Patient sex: F
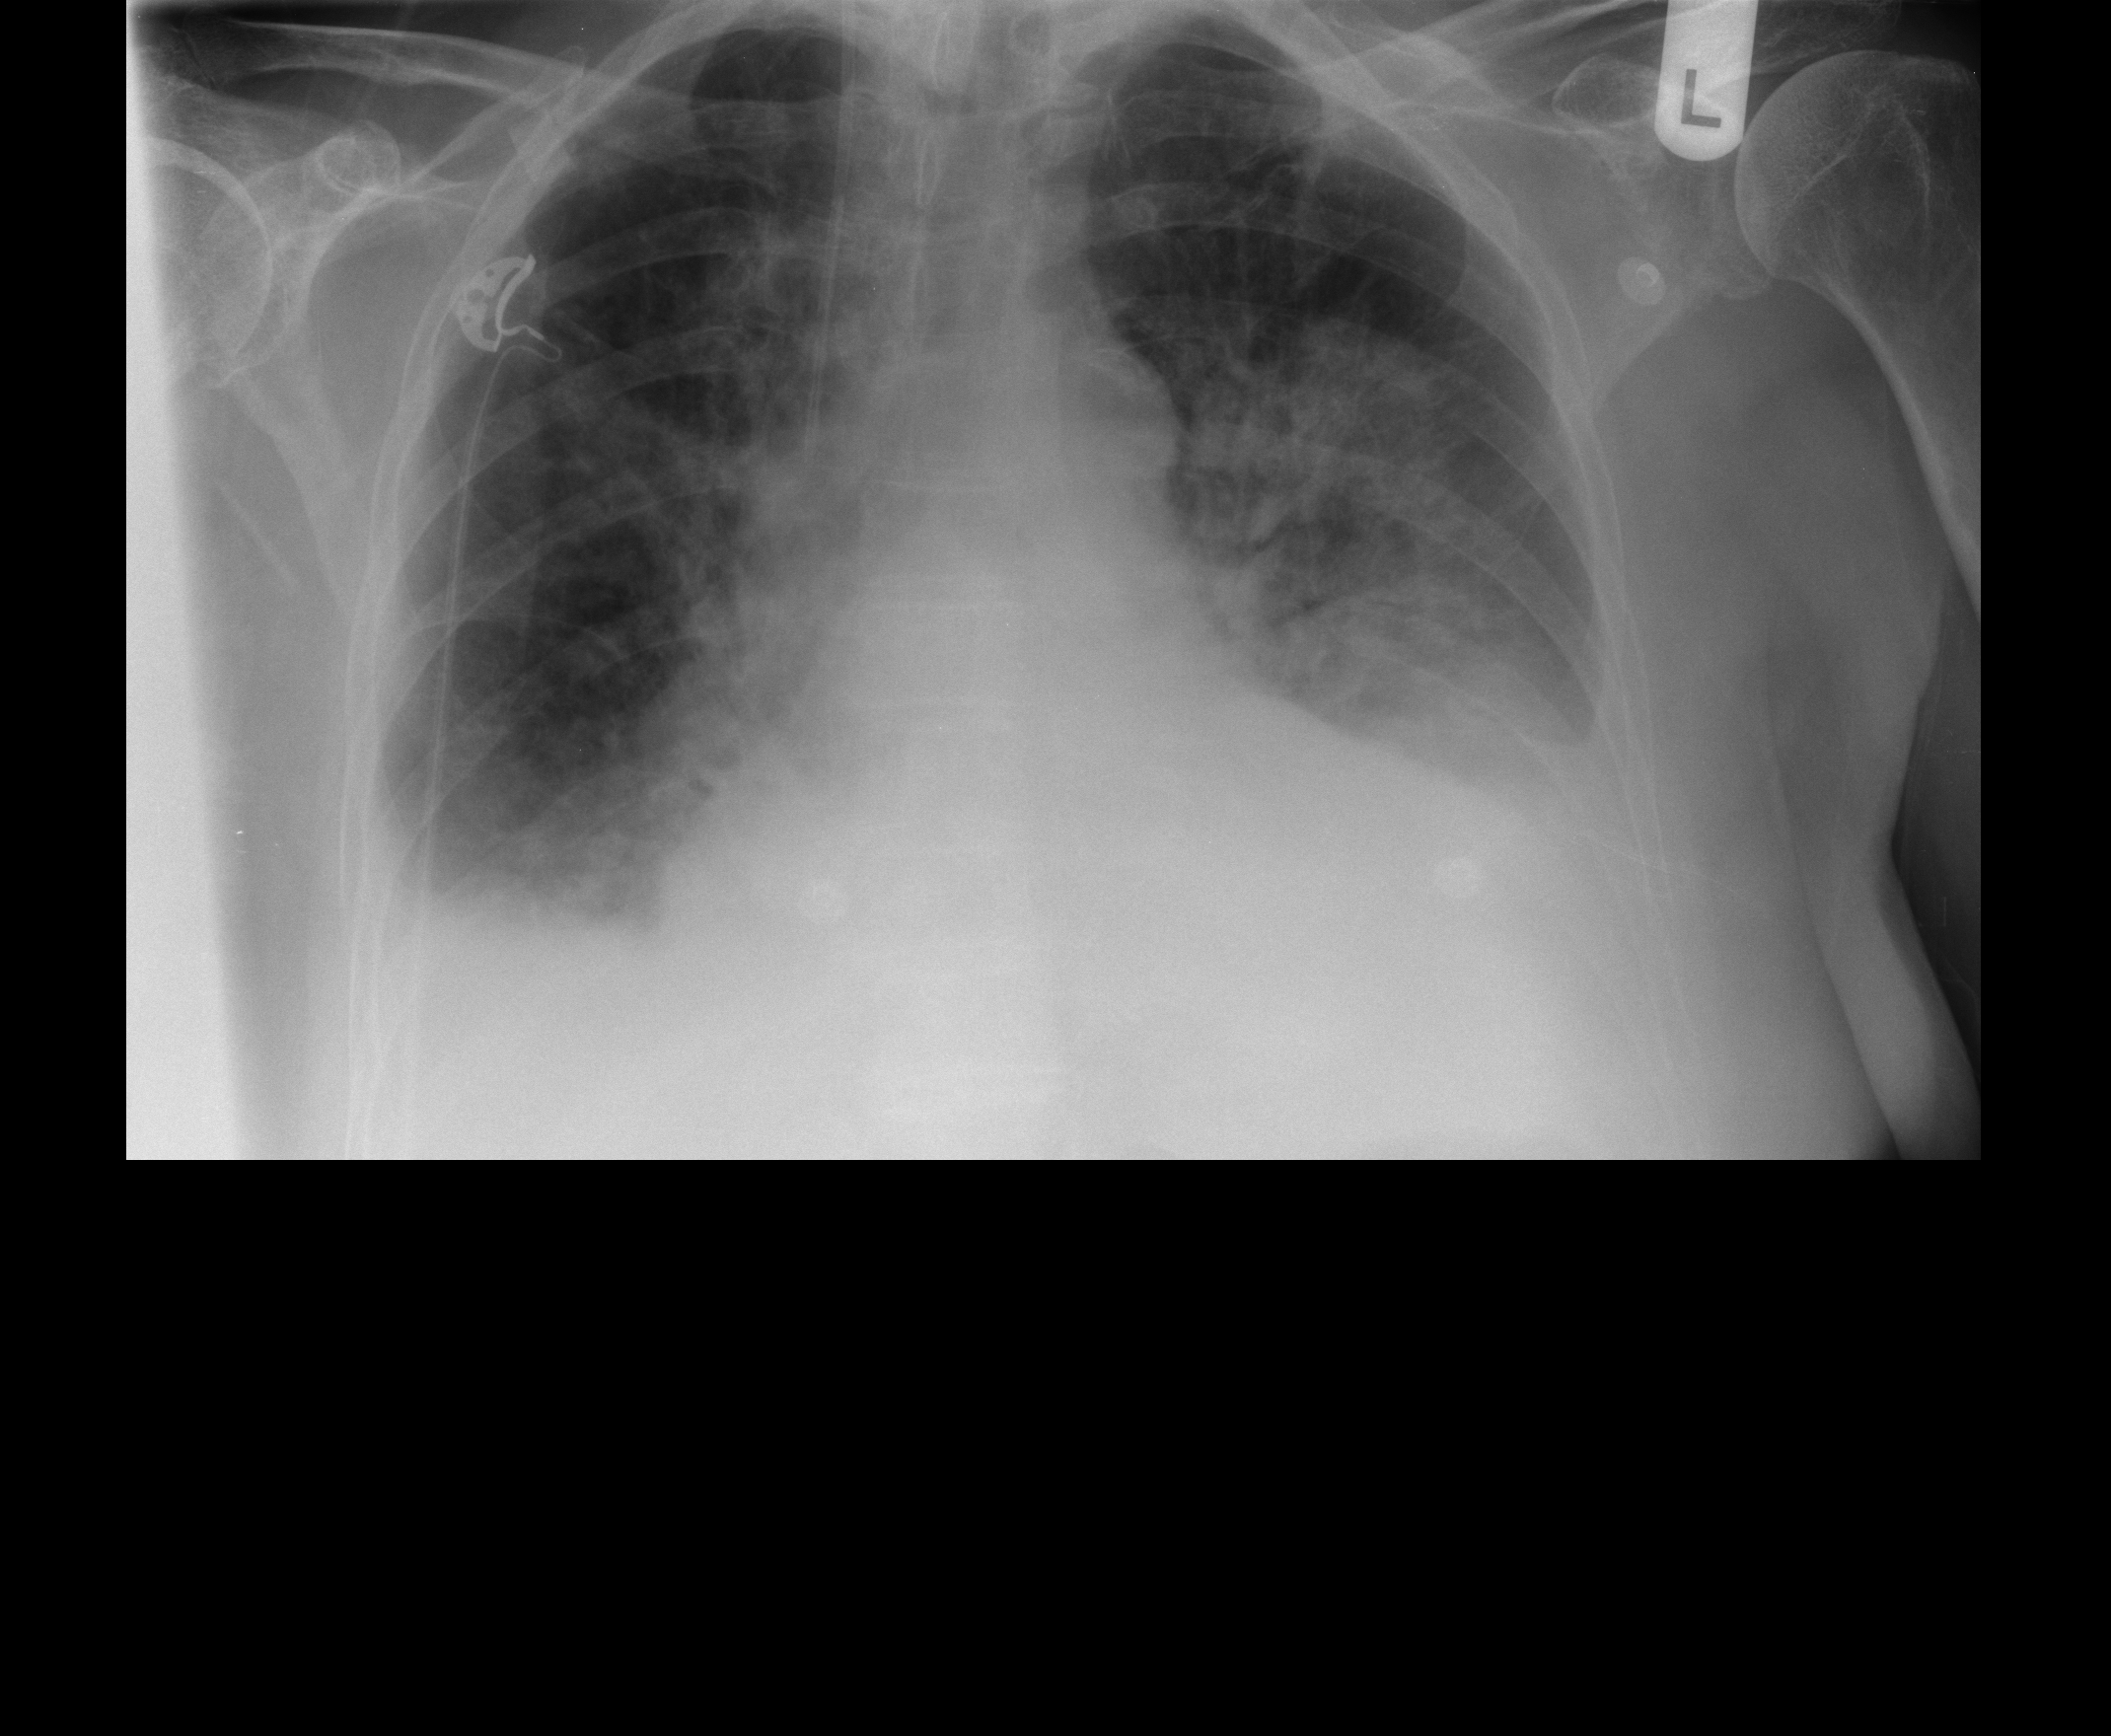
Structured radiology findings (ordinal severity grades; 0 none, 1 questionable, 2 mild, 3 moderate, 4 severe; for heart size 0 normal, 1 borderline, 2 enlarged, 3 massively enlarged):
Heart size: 2
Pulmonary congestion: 1
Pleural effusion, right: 2
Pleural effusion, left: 2
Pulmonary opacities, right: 1
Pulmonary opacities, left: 3
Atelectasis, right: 2
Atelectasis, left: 2